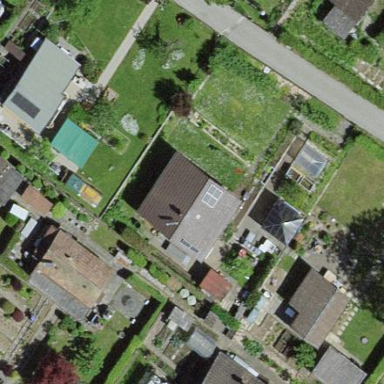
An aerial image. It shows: Bungalow.